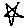
Label: star